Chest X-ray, AP view. Patient: 23 years old, sex F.
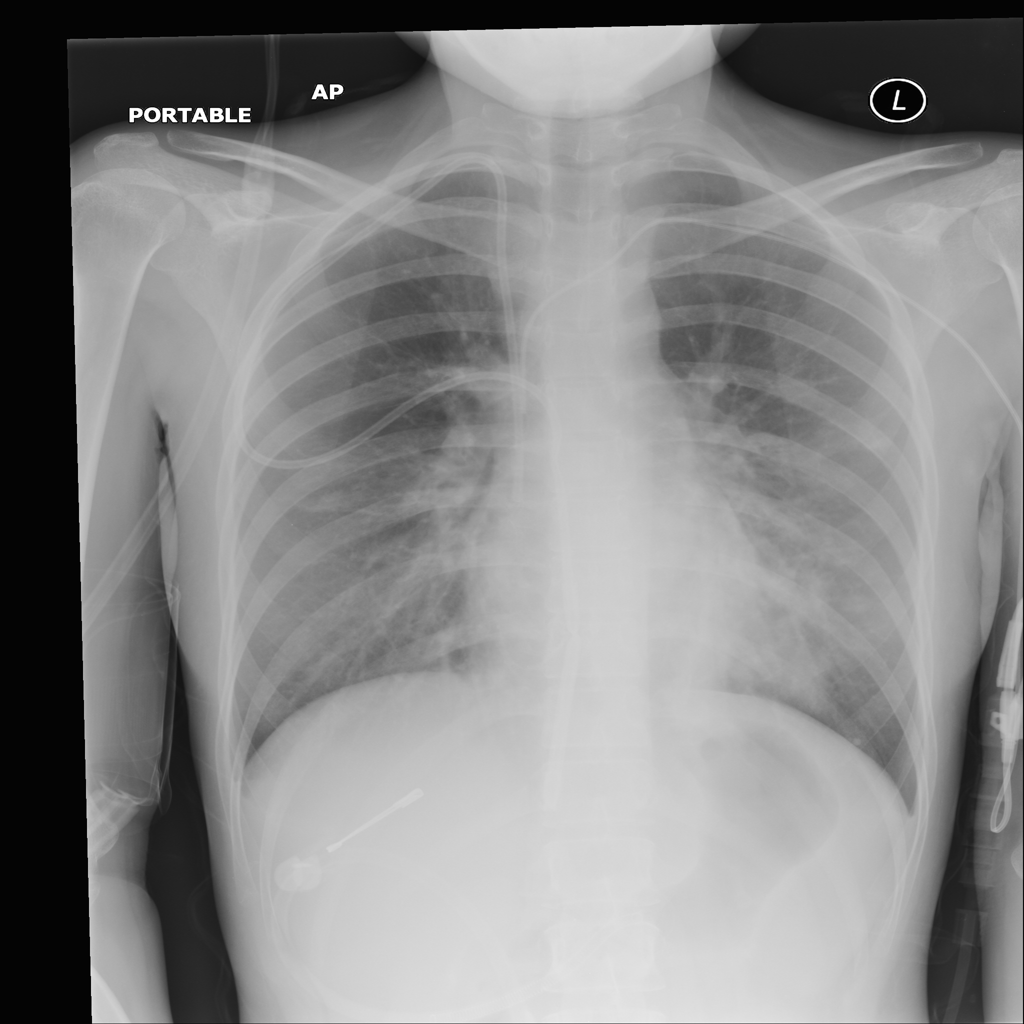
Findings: Infiltration